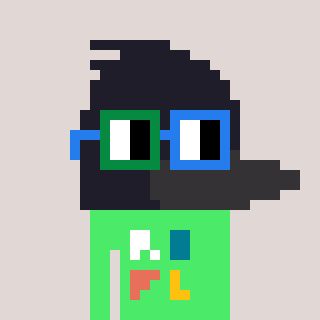
a pixel art character with square green and blue glasses, a raven-shaped head and a teal-colored body on a warm background